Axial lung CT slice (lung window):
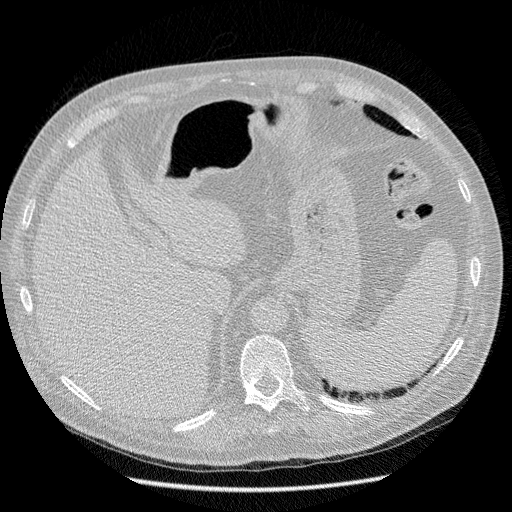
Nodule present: no